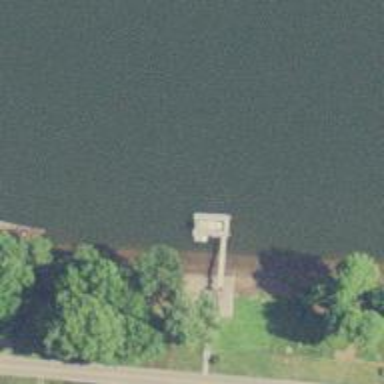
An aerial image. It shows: Man-made pier.